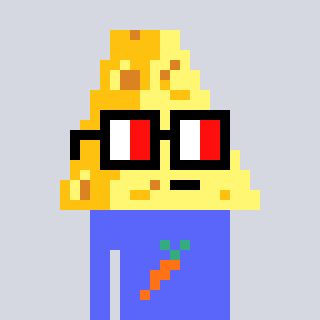
a pixel art character with square glasses with black frames and red eyes, a cheese-shaped head and a purple-colored body on a cool background